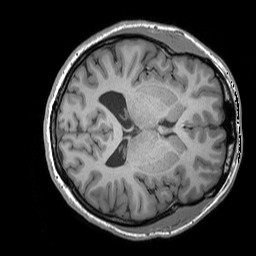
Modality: T1w
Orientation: axial
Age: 26
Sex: female
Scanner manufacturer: siemens
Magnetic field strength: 3 T
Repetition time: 1.9 s
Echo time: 0.00252 s